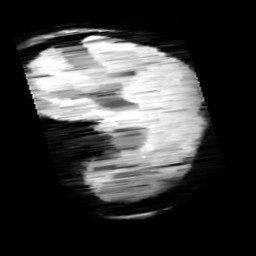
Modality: minIP
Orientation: sagittal
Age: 10
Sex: male
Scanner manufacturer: siemens
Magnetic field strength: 3 T
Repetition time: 0.027 s
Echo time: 0.02 s